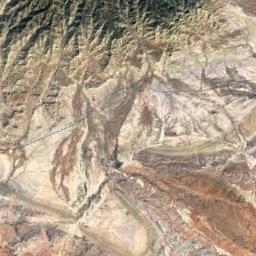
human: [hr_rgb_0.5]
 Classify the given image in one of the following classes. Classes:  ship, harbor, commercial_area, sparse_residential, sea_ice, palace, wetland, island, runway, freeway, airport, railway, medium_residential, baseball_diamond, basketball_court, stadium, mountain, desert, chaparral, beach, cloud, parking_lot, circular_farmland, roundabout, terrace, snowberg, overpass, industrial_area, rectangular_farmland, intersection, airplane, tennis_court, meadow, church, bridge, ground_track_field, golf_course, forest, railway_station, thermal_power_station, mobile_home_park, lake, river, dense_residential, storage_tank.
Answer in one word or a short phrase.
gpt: mountain